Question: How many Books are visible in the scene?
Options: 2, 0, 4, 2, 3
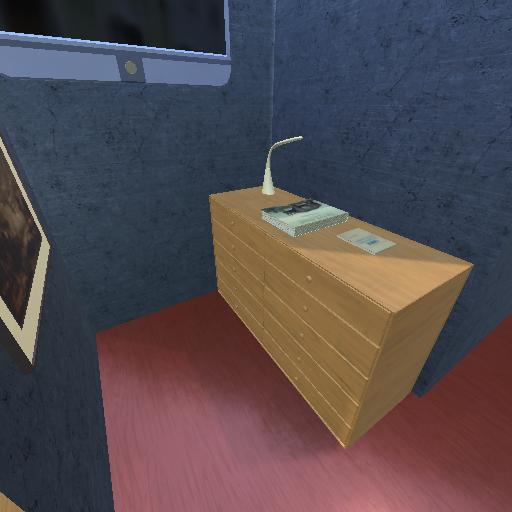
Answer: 2